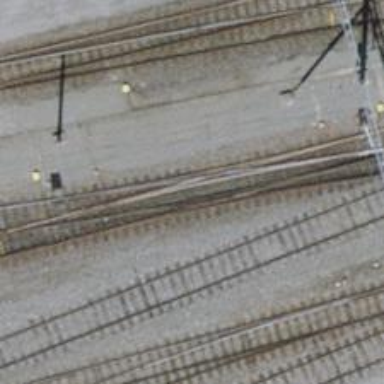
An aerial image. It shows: Single-track railway with electrified contact lines.